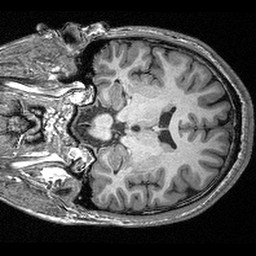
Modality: T1w
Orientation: coronal
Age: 23
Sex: male
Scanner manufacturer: siemens
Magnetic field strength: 3 T
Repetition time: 2.53 s
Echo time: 0.00309 s